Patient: sex M, age 60
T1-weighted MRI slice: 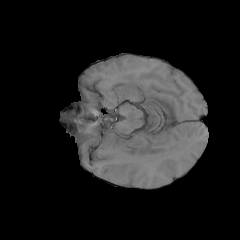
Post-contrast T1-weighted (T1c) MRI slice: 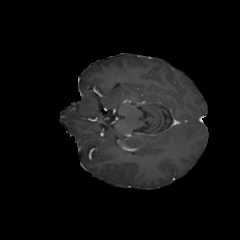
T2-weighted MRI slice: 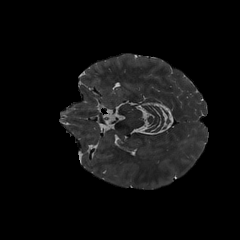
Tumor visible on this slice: no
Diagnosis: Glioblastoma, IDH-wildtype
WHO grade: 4